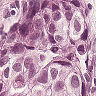
Metastatic tissue present: yes